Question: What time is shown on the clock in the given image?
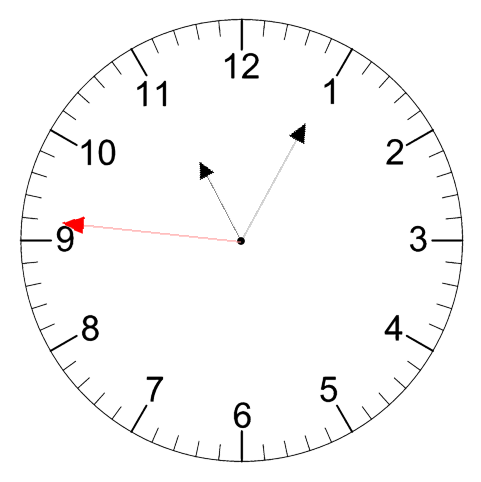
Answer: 11:04:46